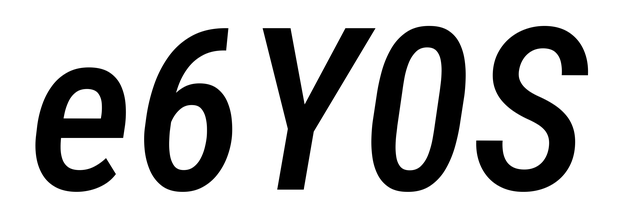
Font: Roboto-Italic_Condensed_Medium_Italic